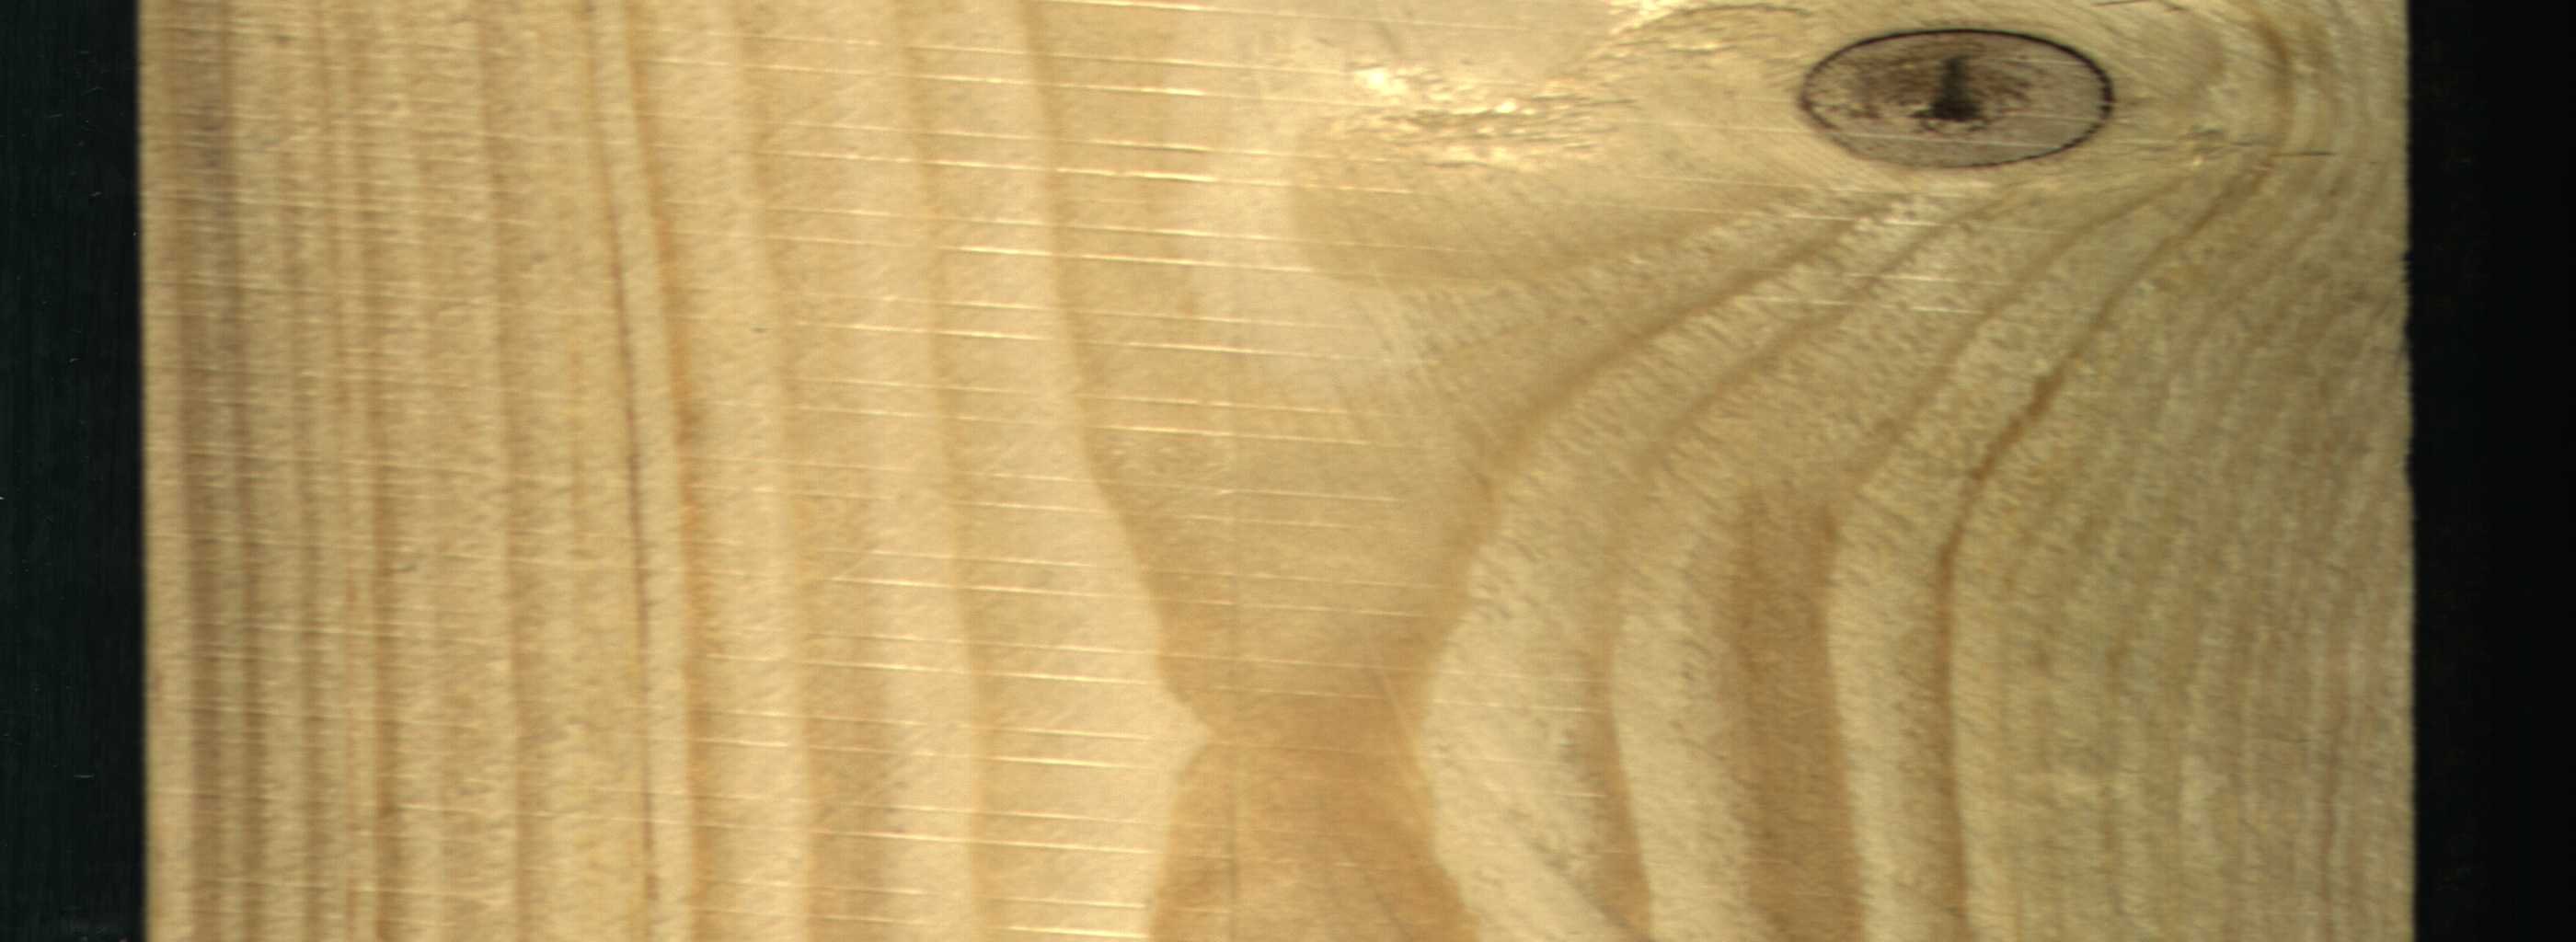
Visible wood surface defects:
Dead_Knot